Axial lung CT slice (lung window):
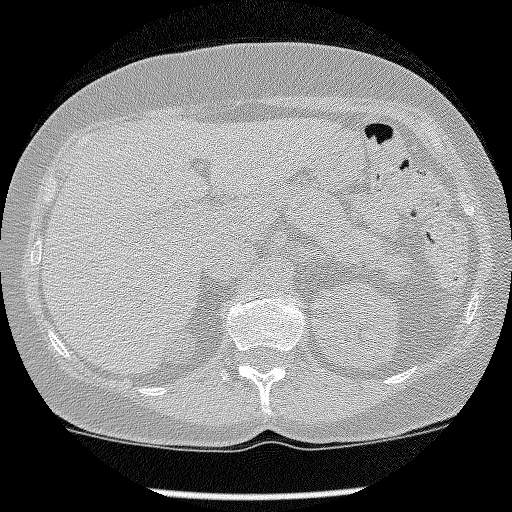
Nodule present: no